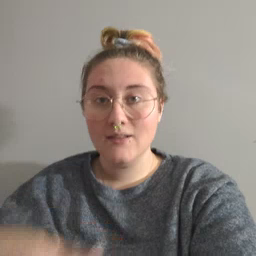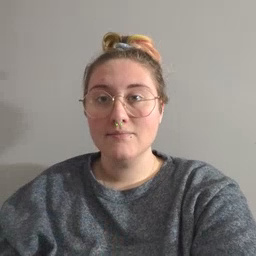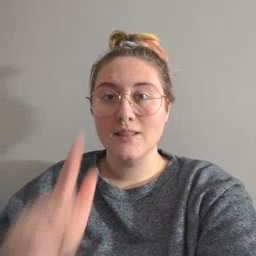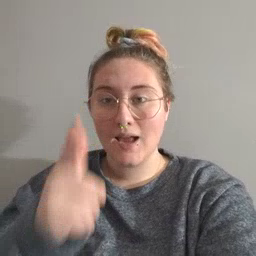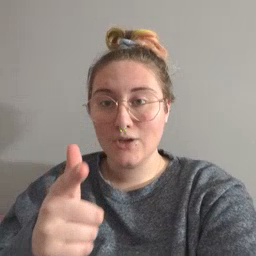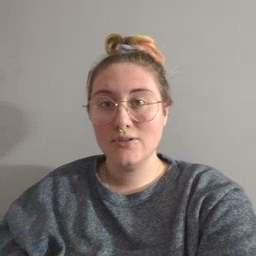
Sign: later